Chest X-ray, PA view. Patient: 47 years old, sex M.
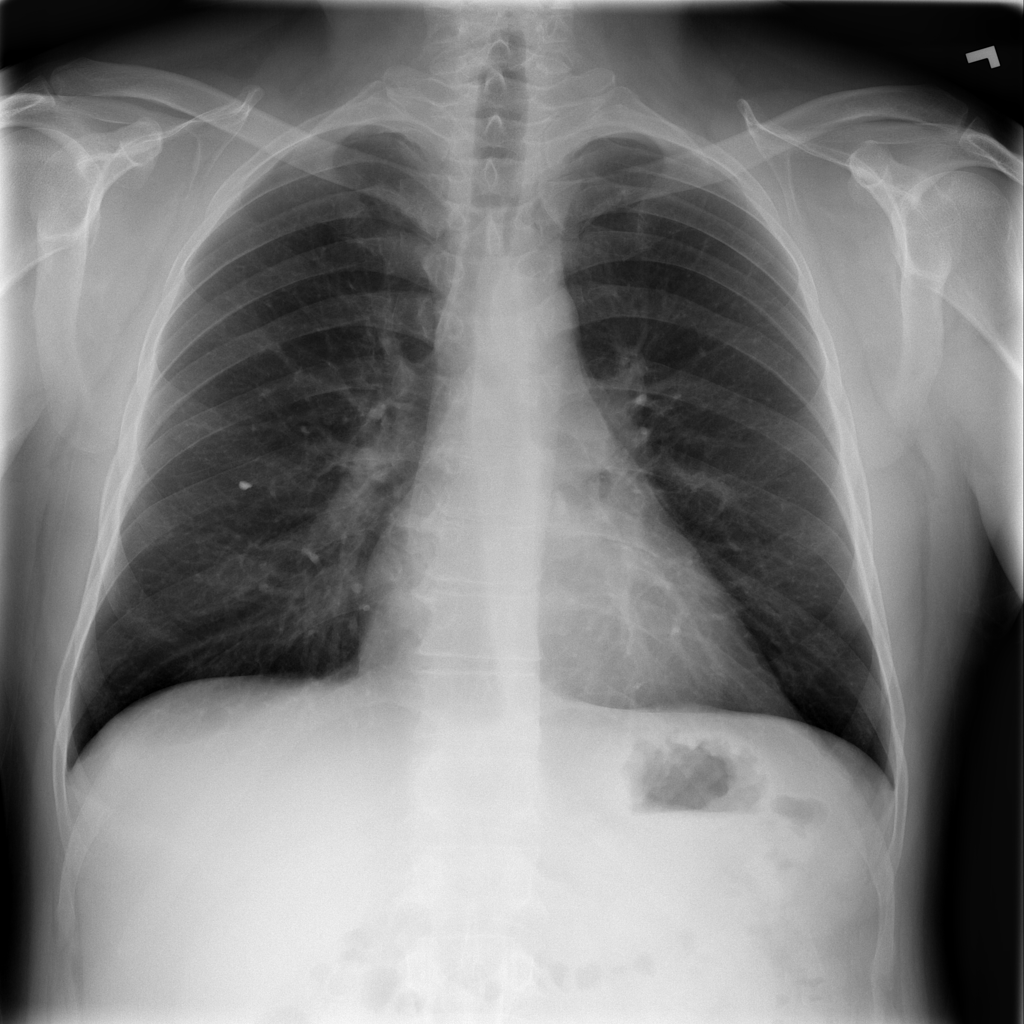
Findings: No Finding